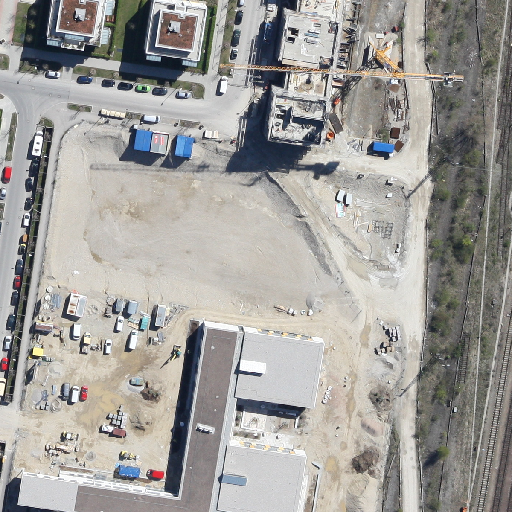
Referring expression: light-duty vehicle in the parking area